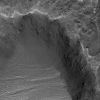
Atmospheric dust classification: not_dusty